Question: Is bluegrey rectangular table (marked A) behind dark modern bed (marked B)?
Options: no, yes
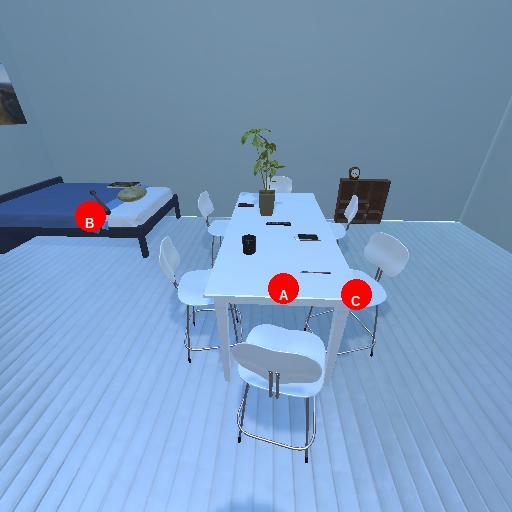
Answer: no